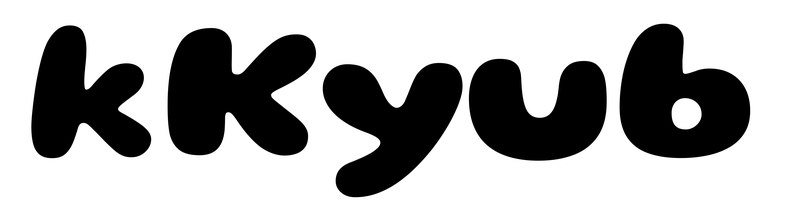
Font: Gluten_ExtraBold